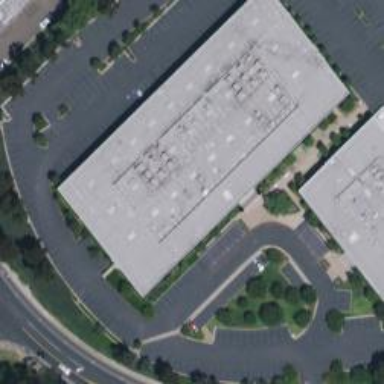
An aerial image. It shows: Industrial building.